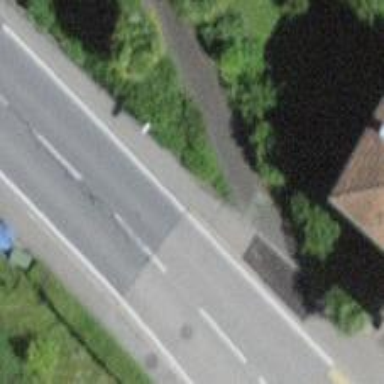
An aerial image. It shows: Support pole.